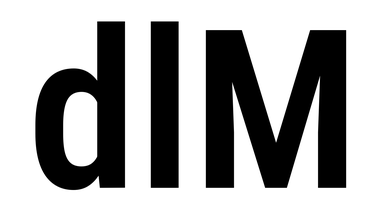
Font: Roboto_Condensed_SemiBold